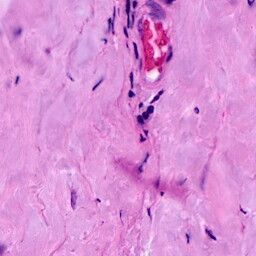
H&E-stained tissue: Breast